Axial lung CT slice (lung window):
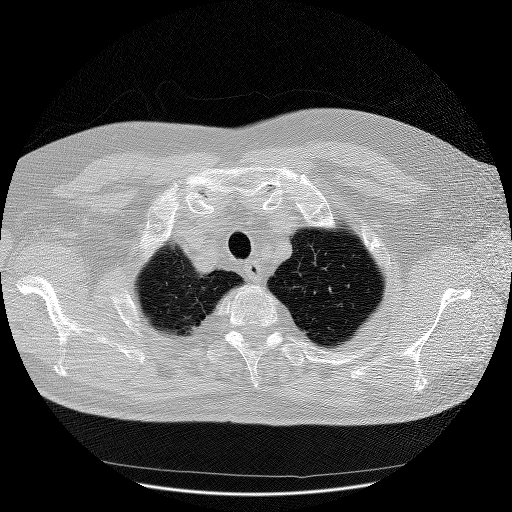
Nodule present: no